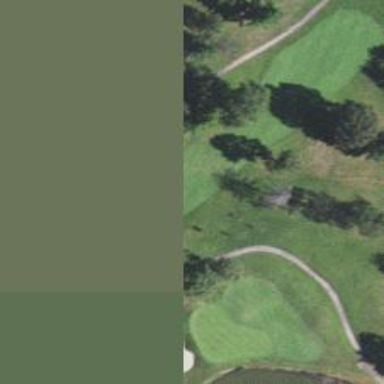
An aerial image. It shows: Grassy area designated as golf fairway.